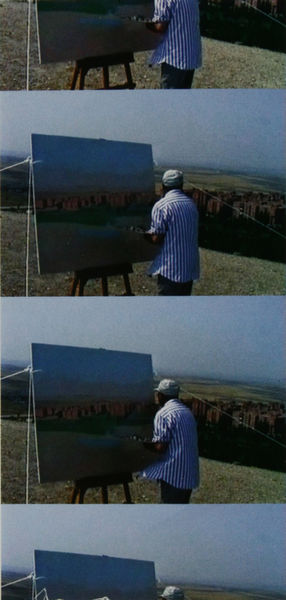
Titel: Notes. On the Work of the Painter Antonio López in Madrid in the Summer of 1990, Aufzeichnungen. Über die Arbeit des Malers Antonio López in Madrid im Sommer 1990
Künstler: Víctor Erice
Institution: unbekannt
Schlagwörter: baum, berg, blau, himmel, mann, schatten, wolken, bäume, grün, landschaft, hell, hut, licht, blick, wiese, haube, hemd, hose, kappe, mütze, falten, weit, herr, öl, horizont, hügel, natur, wind, sonne, wald, arbeit, sommer, bilder, perspektive, acker, berge, gebirge, hang, modern, nebel, tag, schlucht, maler, staffelei, streifen, abbild, foto, fotografie, photographie, fotorealismus, gemalt, diesig, rückenfigur, reihe, leinwand, malen, pinsel, photo, serie, staffel, hemnd, aktion, perspektiven, bilderreihe, bilderserie, cap, hockney, joiner, lomo, stellage